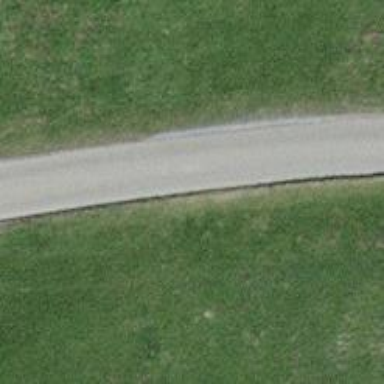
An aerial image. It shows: Unclassified paved road.